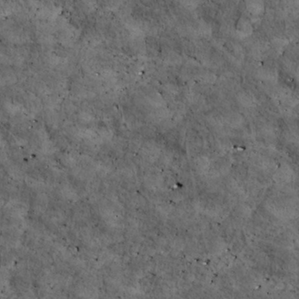
Label: non_frost